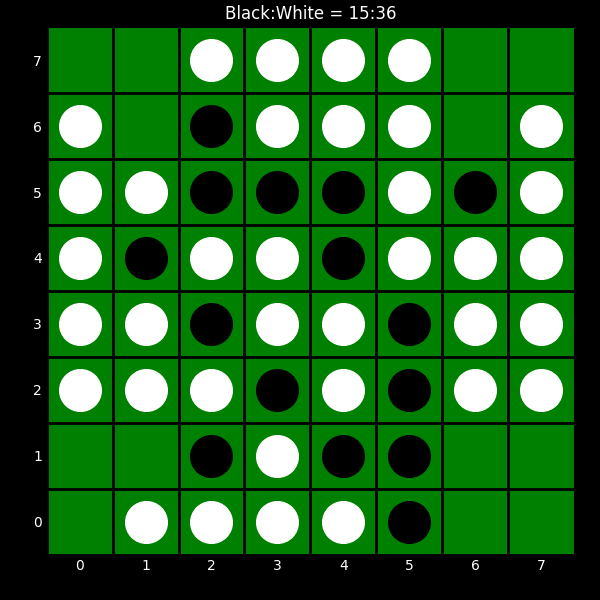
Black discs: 15
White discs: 36